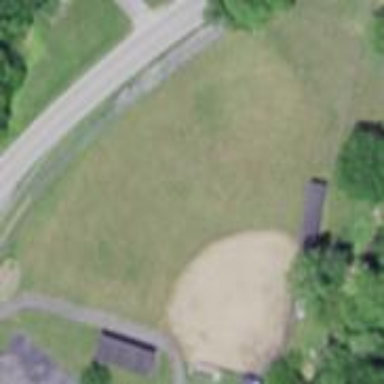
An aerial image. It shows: Baseball pitch for leisure and sports activities.